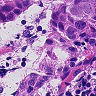
Metastatic tissue present: yes